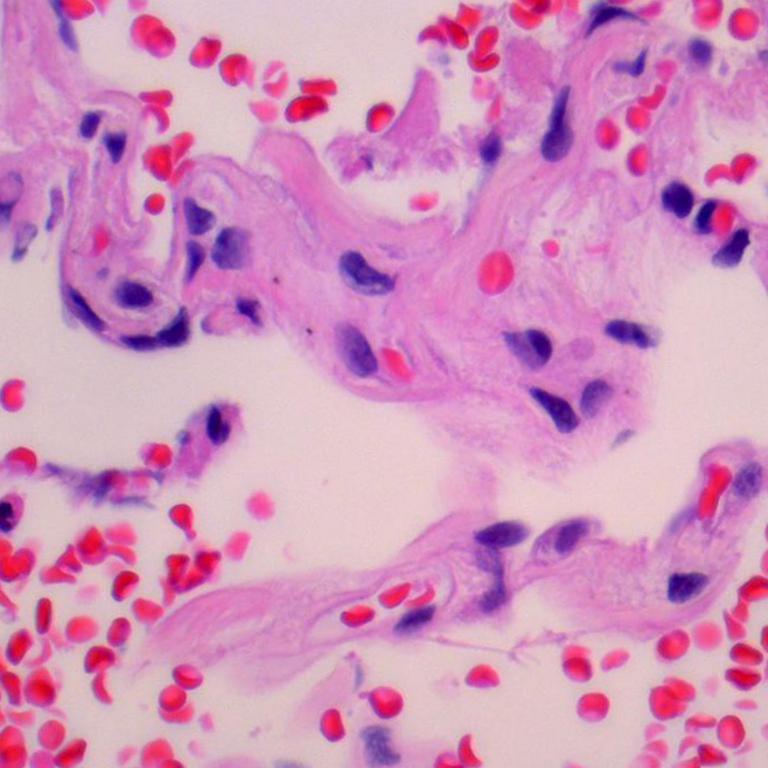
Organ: lung
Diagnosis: benign